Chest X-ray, AP view. Patient: 52 years old, sex F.
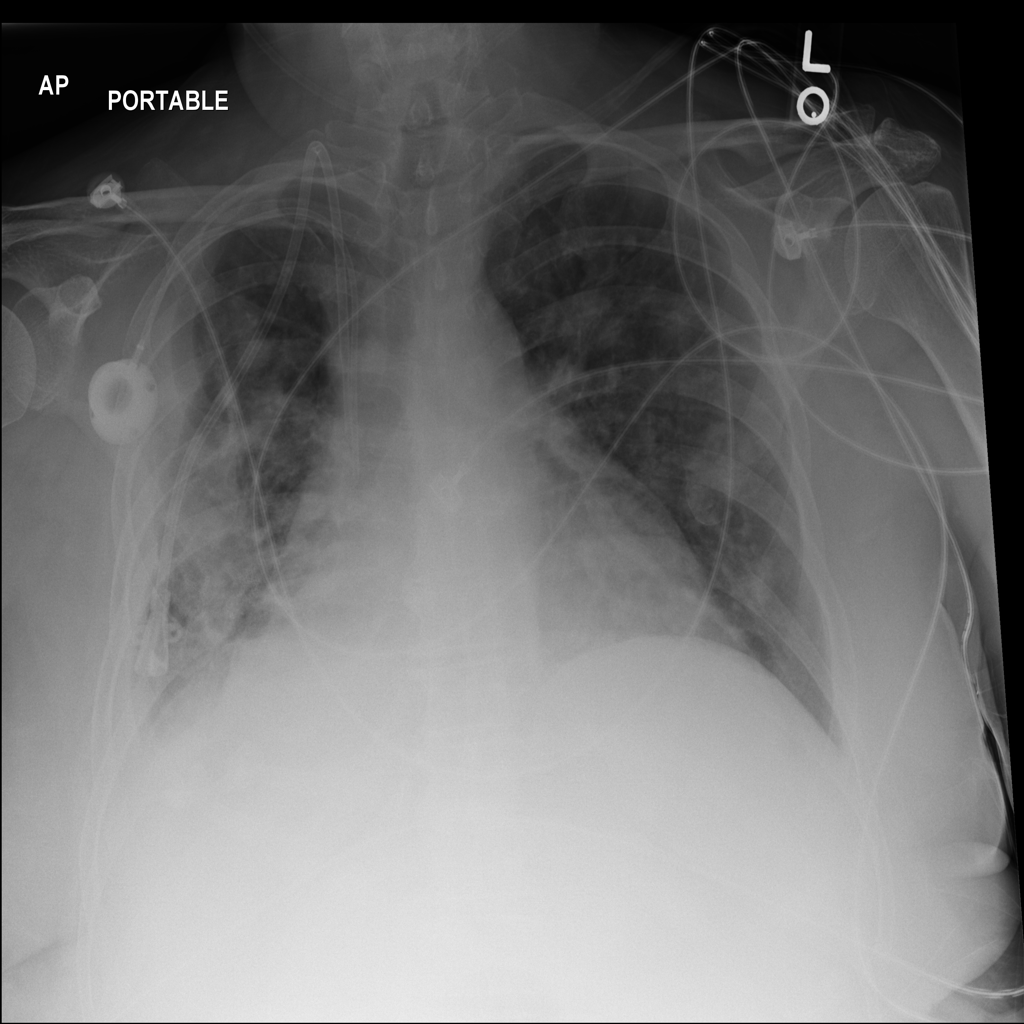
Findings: No Finding